Interaction volume radius: 10 \u00c5
Interaction volume height: 25 \u00c5
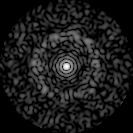
Disorder parameter: 0.8178